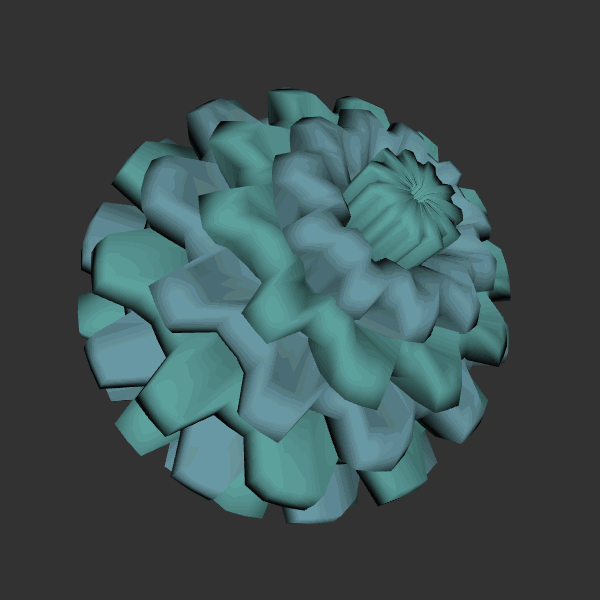
Background: dark